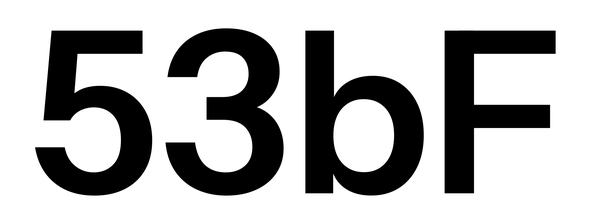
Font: InstrumentSans_SemiBold